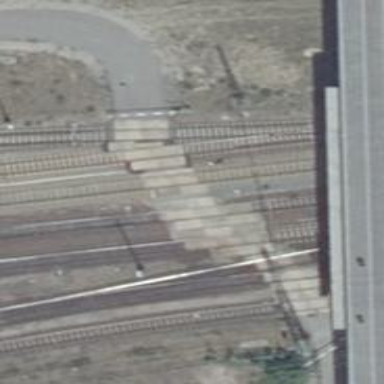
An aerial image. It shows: Railway signal.